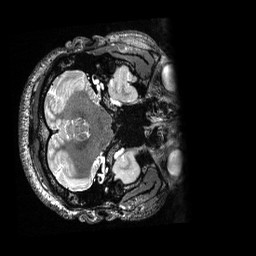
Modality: T2w
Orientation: axial
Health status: healthy
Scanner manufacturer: siemens
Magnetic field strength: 3 T
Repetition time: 3.2 s
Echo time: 0.565 s